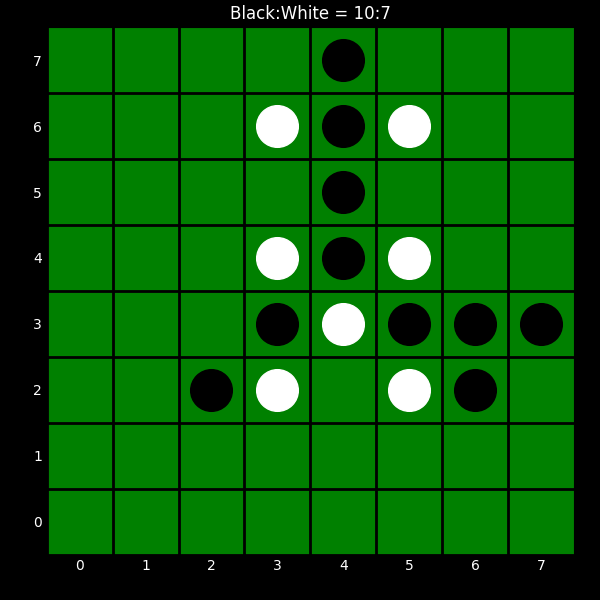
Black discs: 10
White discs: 7